Question: On the Facebook iPhone app, there is a slideout view on the left side which shows a 'UITableView'.
I'm trying to copy the look of this table, with each cell having what seems to be a customized border (looks like a very slim light grey and black line?). In addition, when selecting the cell, the cell is highlighted a dark grey, rather than the default blue.

I tried searching on stackoverflow and indeed there was a similar question, but the only two responses replied to use the 'Three20' library.
I would like to know how to achieve this same look with 'UIKit' and not having to use the 'Three20' library.
Any help on how to reproduce this specific style of 'UITableViewCell' would be greatly appreciated!
EDIT #1: To clarify, I know how to make the 'UITableViewCells' themselves, with the images and the text. The part I don't know how to do is to customize the borders and the selection color to make it look like the Facebook example image.
EDIT #2: Just to be sure, I'm also not asking how to make a slide out view. I'm merely asking how to style the table according to the screenshot below of the Facebook iphone app. :)
Thank you!
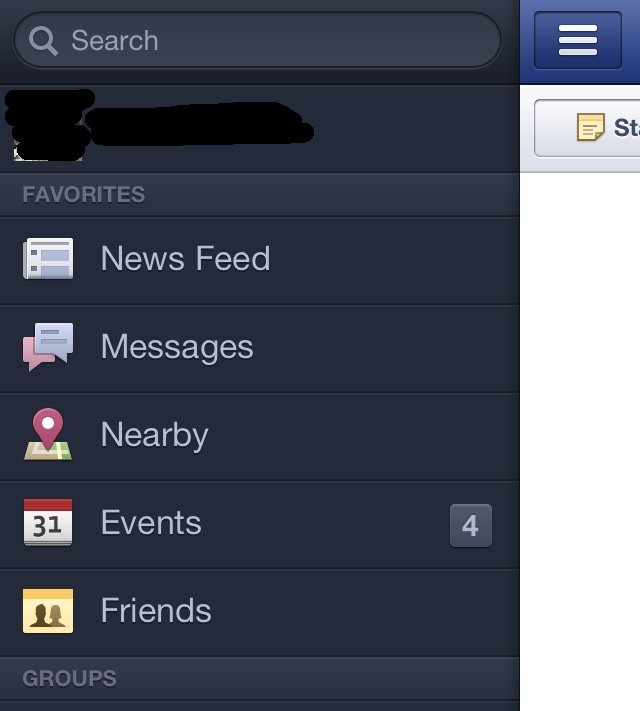
Answer: It can be done by using images for custom rows and animation for its sliding effect